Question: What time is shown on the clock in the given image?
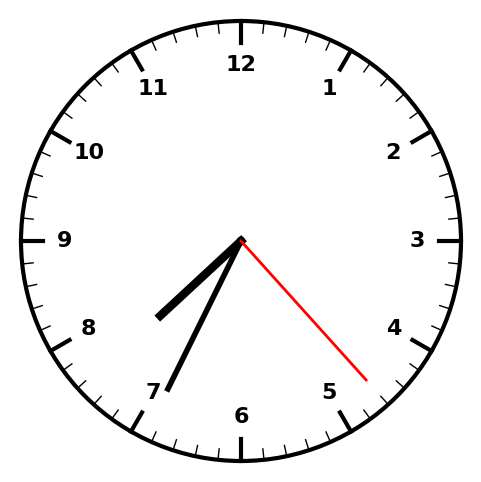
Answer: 07:34:23